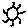
Label: sun